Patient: sex F, age 57
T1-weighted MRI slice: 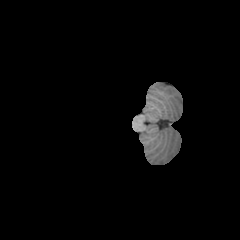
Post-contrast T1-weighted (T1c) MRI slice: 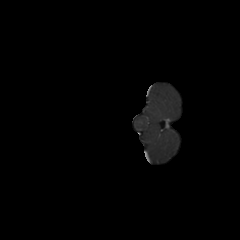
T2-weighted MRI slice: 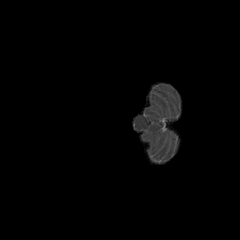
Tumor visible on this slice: no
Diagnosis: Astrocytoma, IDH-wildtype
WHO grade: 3